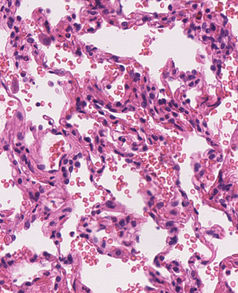
Tumor epithelial tissue: no
Tumor-associated stroma tissue: no
Normal tissue: yes